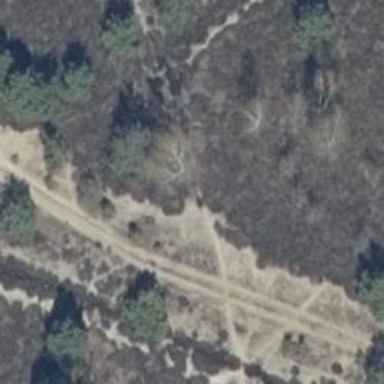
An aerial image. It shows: Sandy track with grade4 tracktype.